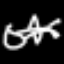
Label: airplane